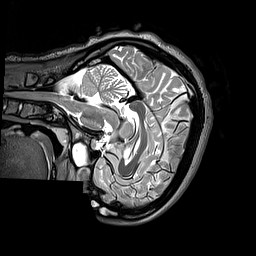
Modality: T2w
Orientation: sagittal
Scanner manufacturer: siemens
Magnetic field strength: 3 T
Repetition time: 3.2 s
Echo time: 0.406 s